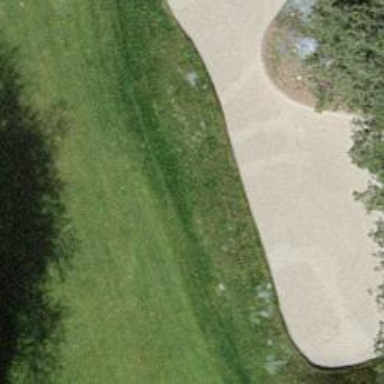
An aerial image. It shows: Sandy area is golf bunker.